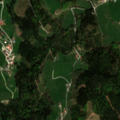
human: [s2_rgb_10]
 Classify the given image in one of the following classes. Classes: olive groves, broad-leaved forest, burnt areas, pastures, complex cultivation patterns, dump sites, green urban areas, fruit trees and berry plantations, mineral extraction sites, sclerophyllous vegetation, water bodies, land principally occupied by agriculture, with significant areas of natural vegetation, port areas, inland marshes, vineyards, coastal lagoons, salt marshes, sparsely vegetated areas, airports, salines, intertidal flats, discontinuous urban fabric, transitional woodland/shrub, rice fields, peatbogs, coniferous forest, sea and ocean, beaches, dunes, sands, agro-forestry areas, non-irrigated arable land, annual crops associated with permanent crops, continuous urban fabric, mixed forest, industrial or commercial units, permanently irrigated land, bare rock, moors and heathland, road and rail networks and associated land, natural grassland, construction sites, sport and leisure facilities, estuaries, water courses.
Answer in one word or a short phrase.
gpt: pastures, mixed forest